Question: I have a grid with rows and columns, each line forms a kind of section. I would like to apply a shadow to each row but not to every element of the row. I would like to do it for the whole row.
I tried to encapsulate the rows in a "div" but it deconstructs the structure of the grid (unless we use "display: contents" but it doesn't work to apply a shadow).
<URL>.

Something that would probably look like that:
'''
<div class="row-wrapper">
<div class="column1"></div>
<div class="column2"></div>
<div class="column3"></div>
</div>
'''
'''
.row-wrapper{
box-shadow: 0px 0px 13px 0px rgba(82, 63, 105, 0.05);
}
'''
<URL>
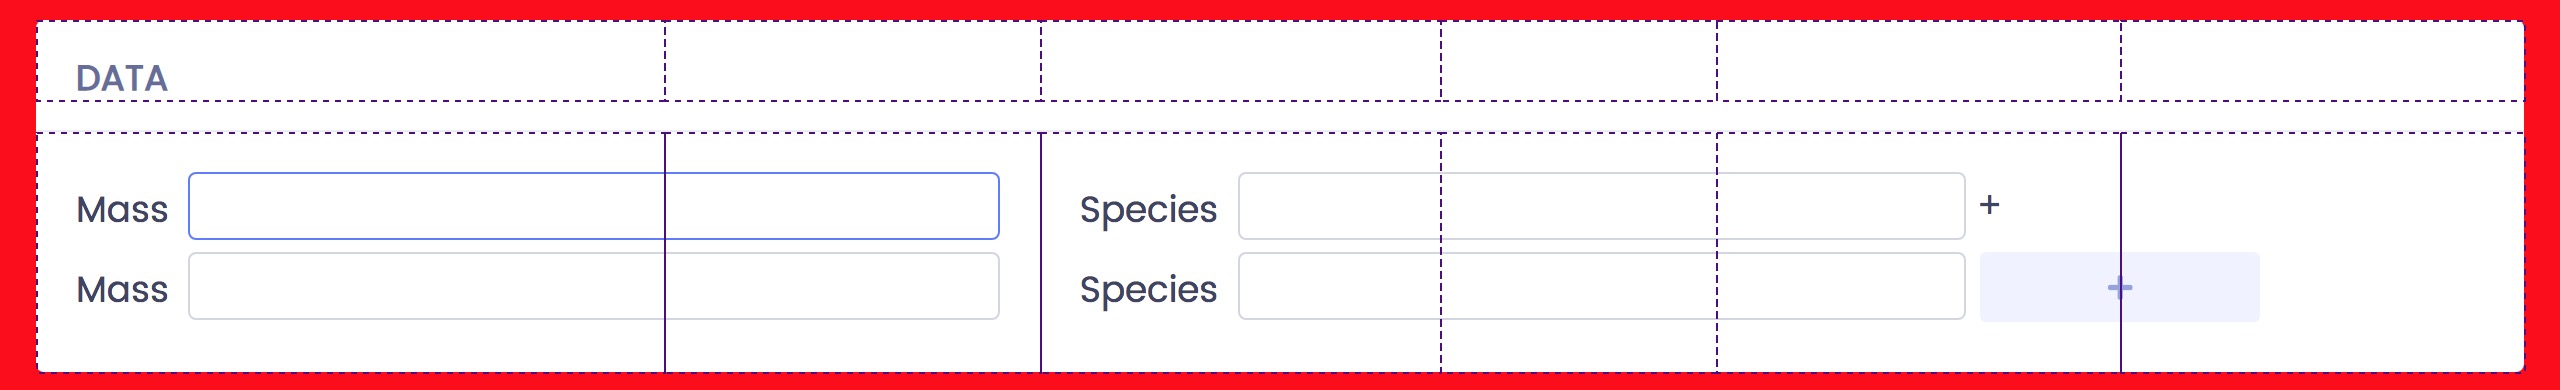
Answer: <URL>
<URL>
gist:
'''
<style>
.header { grid-area: header; margin: 0.5rem; padding: 0.5rem; }
.label-1 { grid-area: label-1; }
.value-1 { grid-area: value-1; }
.label-2 { grid-area: label-2; }
.value-2 { grid-area: value-2; }
.action { grid-area: action; }
.row {
display: grid;
grid-template-areas:
"header header header header header header header"
"label-1 value-1 value-1 label-2 value-2 value-2 action";
background-color: whitesmoke;
}
.rows, .row {
box-shadow: 0 0.5rem 1rem 0 rgba(0, 0, 0, 0.1),
0 0.5rem 1rem 0 rgba(0, 0, 0, 0.1);
border-radius: 0.5rem; margin: 0.5rem; padding: 0.5rem;
}
</style>
<div class="rows">
<div class="header">Data</div>
<div class="row">
<div class="label-1"><label for="r1mass">Mass</label></div>
<div class="value-1"><input id="r1mass" type="text" /></div>
<div class="label-2"><label for="r1species">Species</label></div>
<div class="value-2"><input id="r1species" type="text" /></div>
<div class="action"><button>+</button></div>
</div>
<div class="row">
<div class="label-1"><label for="r2mass">Mass</label></div>
<div class="value-1"><input id="r2mass" type="text" /></div>
<div class="label-2"><label for="r2species">Species</label></div>
<div class="value-2"><input id="r2species" type="text" /></div>
<div class="action"><button>+</button></div>
</div>
</div>
'''